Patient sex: F
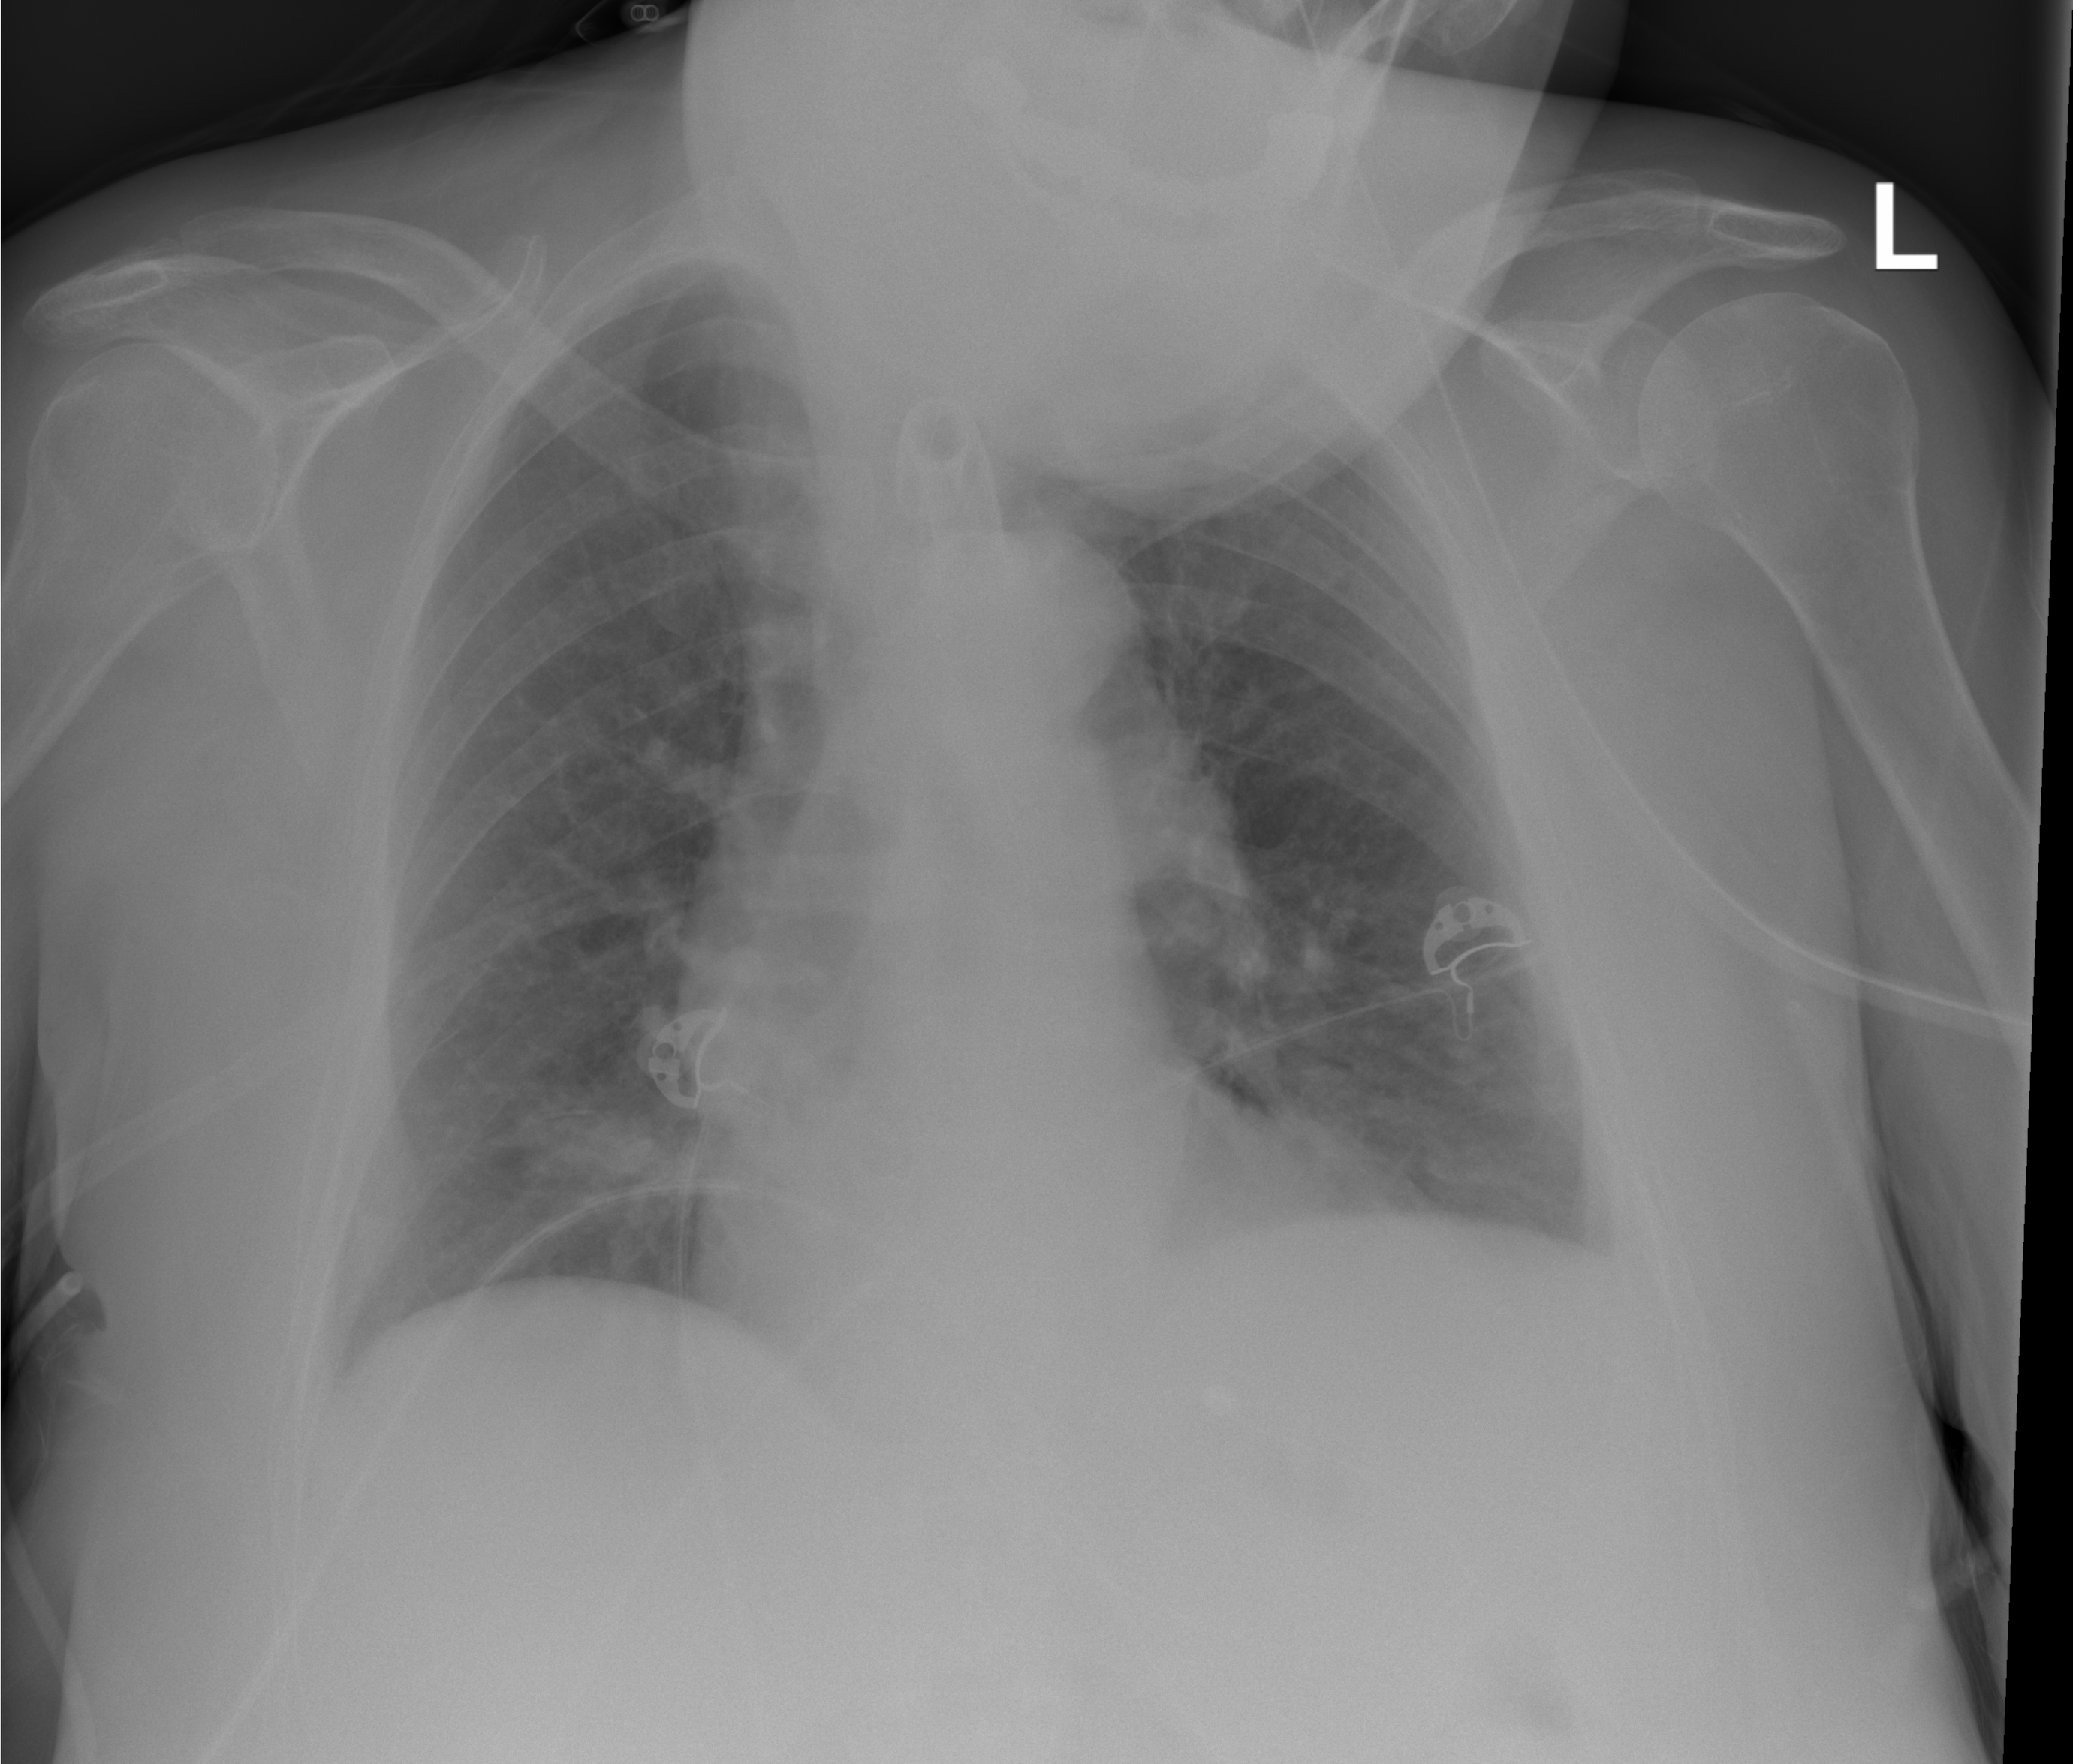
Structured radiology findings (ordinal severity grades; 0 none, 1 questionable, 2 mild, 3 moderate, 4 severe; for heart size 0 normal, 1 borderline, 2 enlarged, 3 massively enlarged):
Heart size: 2
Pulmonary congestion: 1
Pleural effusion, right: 1
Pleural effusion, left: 1
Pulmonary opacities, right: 2
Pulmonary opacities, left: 2
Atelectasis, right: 2
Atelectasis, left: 2